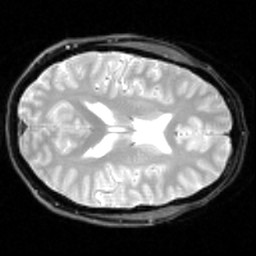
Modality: inplaneT2
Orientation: axial